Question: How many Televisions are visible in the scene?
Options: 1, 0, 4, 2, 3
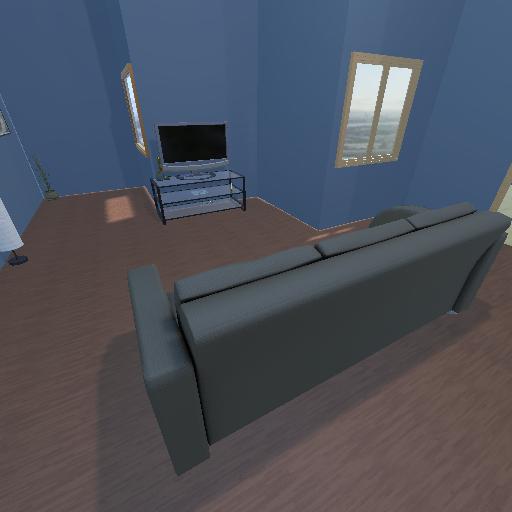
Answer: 1